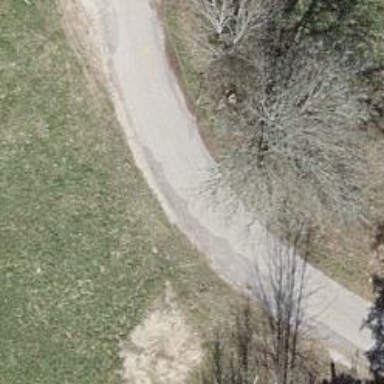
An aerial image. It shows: Unclassified road.